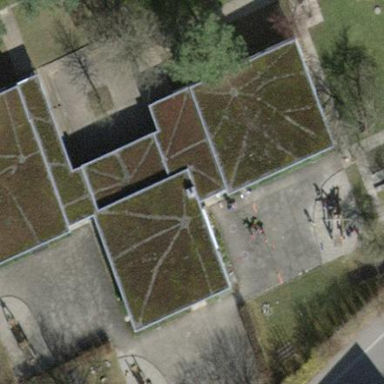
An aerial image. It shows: School building.